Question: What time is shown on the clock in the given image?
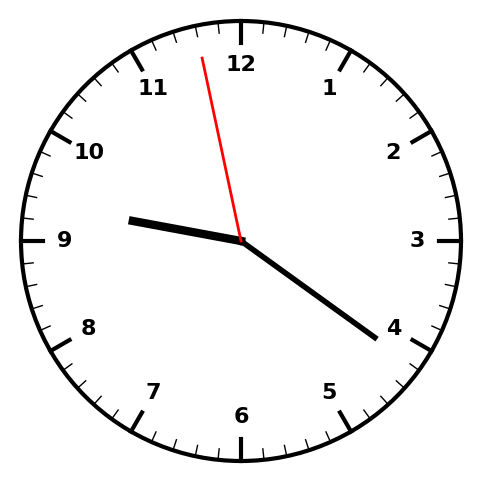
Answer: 09:20:58